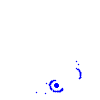
Particle: electron